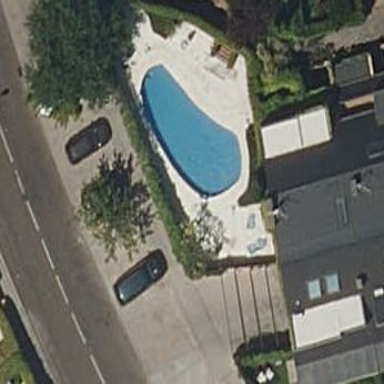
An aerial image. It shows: Swimming pool located in leisure land.